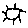
Label: sun